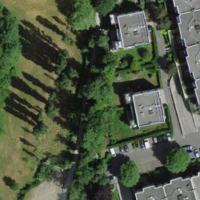
EUNIS habitat code: 55
Species observed at this site:
Cosmos bipinnatus
Acer campestre
Chelidonium majus
Plantago media
Euphorbia lathyris